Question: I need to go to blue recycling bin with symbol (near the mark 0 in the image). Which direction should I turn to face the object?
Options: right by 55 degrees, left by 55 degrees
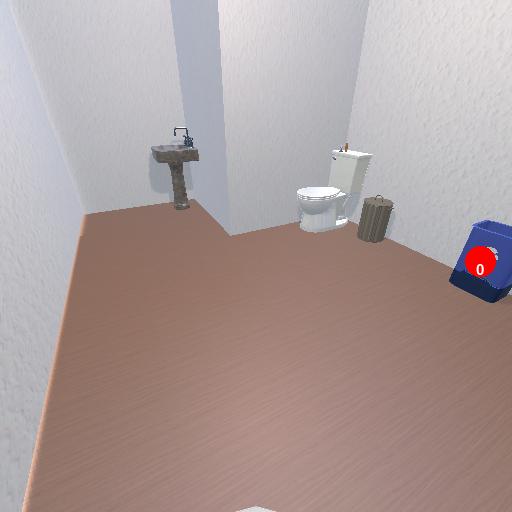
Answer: right by 55 degrees